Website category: sports
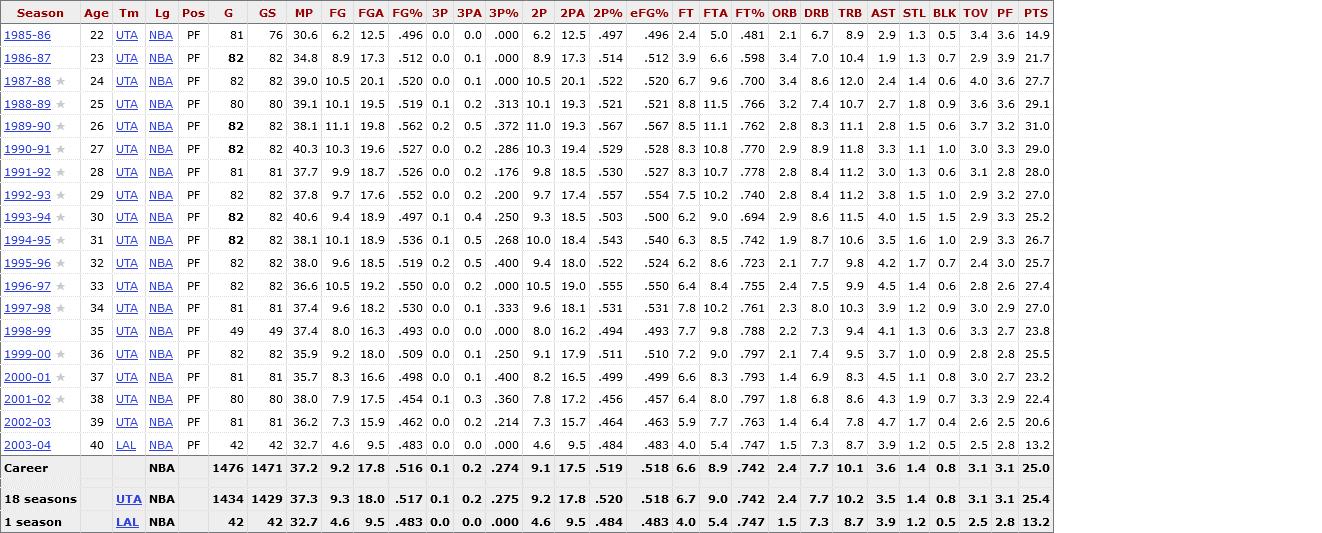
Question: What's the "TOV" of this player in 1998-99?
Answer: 3.3

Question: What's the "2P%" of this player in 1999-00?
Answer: .511

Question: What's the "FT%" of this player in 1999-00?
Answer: .797

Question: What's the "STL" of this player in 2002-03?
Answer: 1.7

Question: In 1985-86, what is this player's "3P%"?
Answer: .000

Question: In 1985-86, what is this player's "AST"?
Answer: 2.9

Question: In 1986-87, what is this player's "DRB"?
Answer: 7.0

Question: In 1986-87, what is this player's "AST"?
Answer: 1.9

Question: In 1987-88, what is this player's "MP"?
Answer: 39.0

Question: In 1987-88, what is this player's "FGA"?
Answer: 20.1

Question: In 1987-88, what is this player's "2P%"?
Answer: .522

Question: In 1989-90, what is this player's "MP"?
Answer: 38.1

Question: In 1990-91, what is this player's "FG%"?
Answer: .527

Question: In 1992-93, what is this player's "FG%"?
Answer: .552

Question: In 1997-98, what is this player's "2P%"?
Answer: .531

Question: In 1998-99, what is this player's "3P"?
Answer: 0.0

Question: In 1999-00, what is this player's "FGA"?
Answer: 18.0

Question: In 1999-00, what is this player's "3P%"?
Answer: .250

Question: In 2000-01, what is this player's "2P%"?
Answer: .499

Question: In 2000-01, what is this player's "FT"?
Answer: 6.6

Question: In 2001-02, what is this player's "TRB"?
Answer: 8.6

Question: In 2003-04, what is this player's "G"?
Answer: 42

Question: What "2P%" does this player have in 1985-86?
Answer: .497

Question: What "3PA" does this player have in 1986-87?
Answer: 0.1

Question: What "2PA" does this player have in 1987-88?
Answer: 20.1

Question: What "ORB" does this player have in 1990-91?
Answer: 2.9

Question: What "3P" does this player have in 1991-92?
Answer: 0.0

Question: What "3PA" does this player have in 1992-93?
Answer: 0.2

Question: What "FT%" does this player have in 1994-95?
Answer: .742

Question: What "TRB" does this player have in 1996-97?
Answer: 9.9

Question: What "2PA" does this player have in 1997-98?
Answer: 18.1

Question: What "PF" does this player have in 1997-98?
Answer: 2.9

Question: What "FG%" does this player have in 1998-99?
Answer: .493

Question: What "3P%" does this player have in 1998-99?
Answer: .000

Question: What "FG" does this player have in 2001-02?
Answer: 7.9

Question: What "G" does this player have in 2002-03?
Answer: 81

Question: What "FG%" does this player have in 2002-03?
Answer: .462

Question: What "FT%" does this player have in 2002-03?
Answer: .763

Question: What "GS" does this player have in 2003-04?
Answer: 42

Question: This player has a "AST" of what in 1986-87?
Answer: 1.9

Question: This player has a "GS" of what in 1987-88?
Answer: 82

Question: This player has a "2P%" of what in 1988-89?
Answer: .521

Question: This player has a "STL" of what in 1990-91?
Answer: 1.1

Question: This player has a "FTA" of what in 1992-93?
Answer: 10.2

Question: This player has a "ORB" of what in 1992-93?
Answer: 2.8

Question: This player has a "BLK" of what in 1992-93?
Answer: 1.0

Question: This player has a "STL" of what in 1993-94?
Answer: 1.5

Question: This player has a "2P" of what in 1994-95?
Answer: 10.0

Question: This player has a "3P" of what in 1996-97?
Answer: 0.0

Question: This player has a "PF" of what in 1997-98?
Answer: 2.9

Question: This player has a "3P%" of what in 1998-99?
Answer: .000

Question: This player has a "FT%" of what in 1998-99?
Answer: .788

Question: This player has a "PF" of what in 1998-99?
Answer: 2.7

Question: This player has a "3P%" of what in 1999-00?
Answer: .250

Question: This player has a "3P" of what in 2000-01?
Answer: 0.0

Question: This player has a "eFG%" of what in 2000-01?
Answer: .499

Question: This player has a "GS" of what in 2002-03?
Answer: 81

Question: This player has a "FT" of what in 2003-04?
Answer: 4.0

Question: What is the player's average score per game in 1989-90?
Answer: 31.0

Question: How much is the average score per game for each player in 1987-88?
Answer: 27.7

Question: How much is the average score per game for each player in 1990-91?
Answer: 29.0

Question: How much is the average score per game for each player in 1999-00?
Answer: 25.5

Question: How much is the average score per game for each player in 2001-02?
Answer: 22.4

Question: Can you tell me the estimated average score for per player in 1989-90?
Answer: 31.0